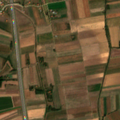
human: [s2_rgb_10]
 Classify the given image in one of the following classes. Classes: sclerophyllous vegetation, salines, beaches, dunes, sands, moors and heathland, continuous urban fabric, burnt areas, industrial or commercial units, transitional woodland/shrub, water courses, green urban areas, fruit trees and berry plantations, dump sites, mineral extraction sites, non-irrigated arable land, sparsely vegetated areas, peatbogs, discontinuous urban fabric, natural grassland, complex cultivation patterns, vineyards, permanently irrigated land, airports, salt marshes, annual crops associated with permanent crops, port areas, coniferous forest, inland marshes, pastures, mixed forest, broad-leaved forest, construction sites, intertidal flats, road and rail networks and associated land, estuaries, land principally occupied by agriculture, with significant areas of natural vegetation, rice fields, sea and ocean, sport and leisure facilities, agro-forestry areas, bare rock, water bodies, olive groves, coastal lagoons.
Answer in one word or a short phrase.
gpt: discontinuous urban fabric, non-irrigated arable land, complex cultivation patterns